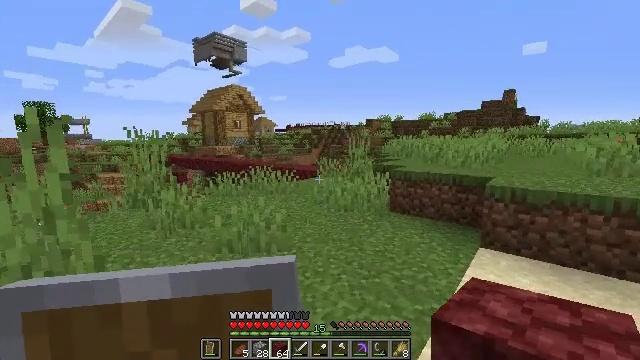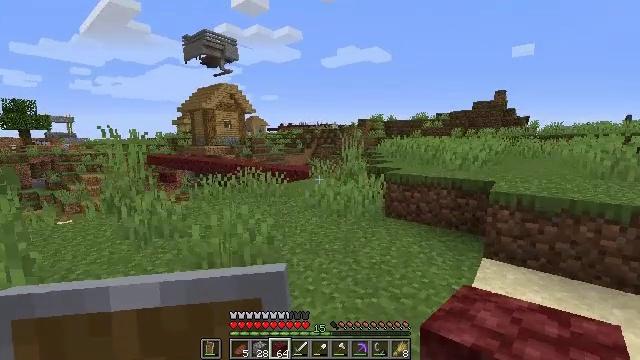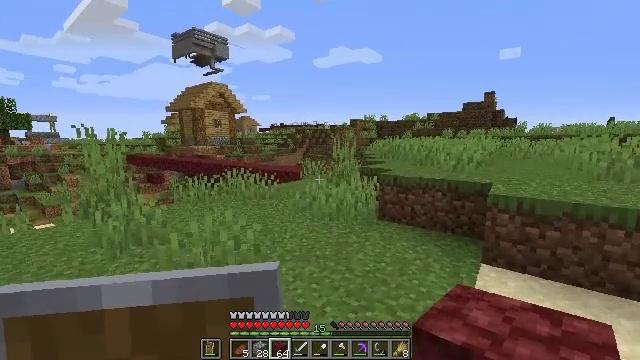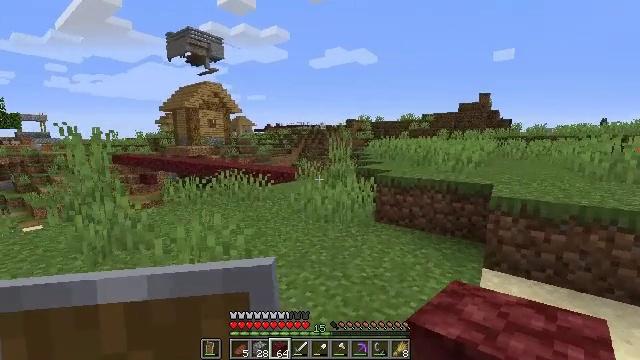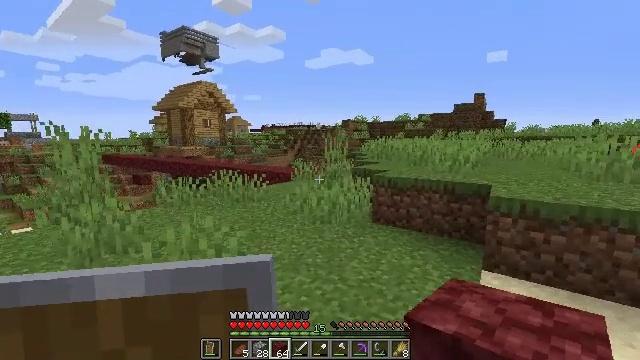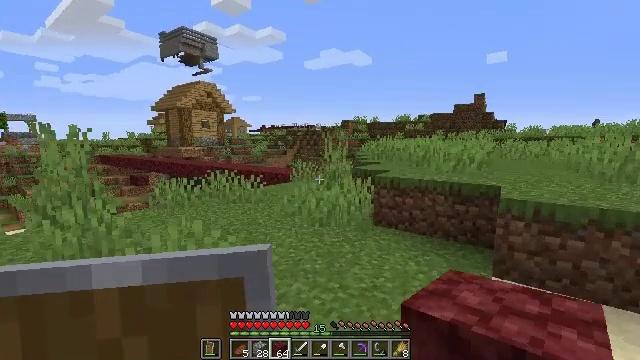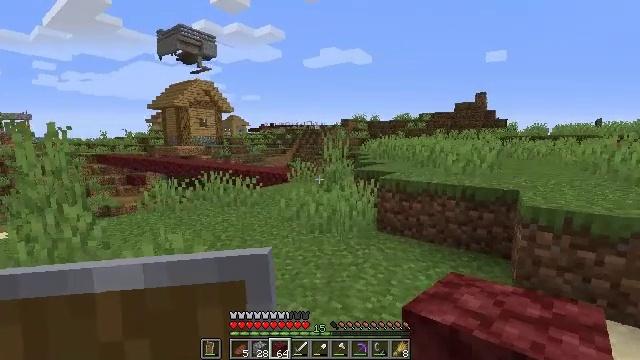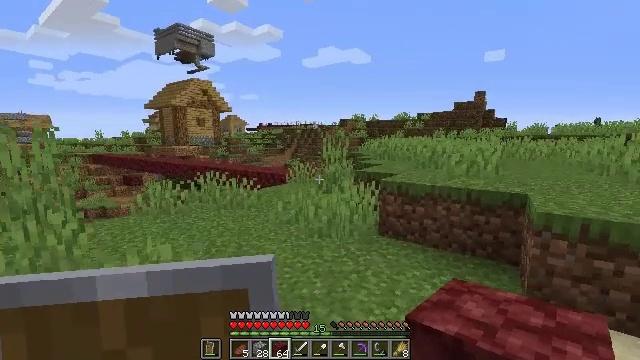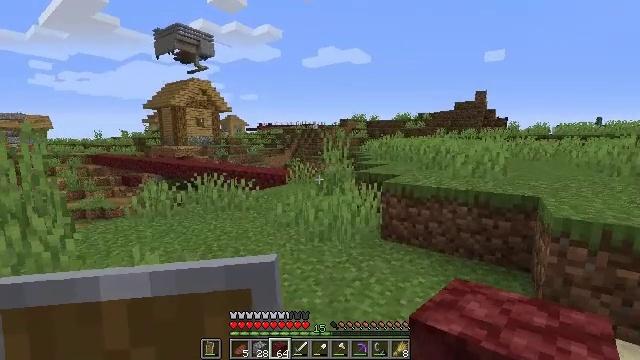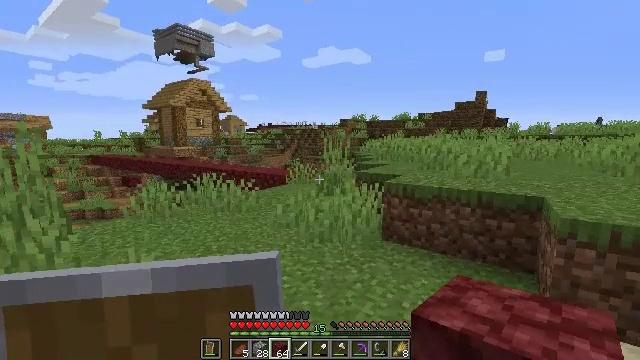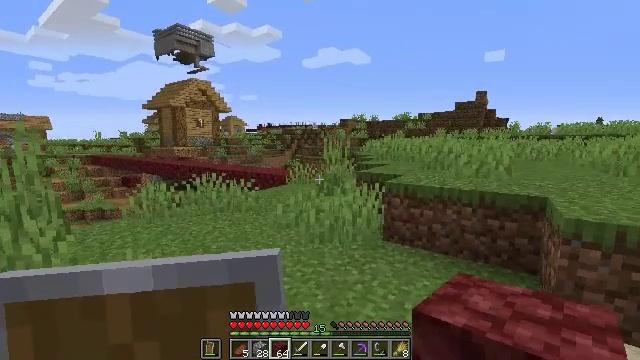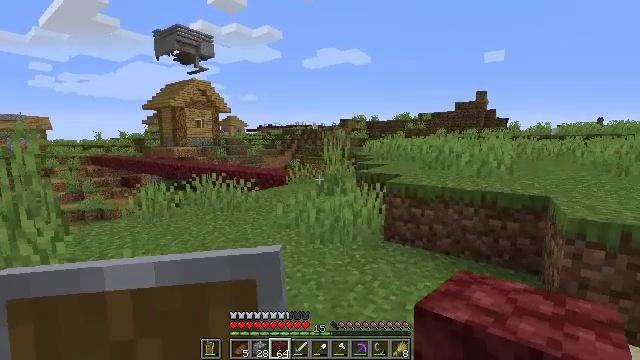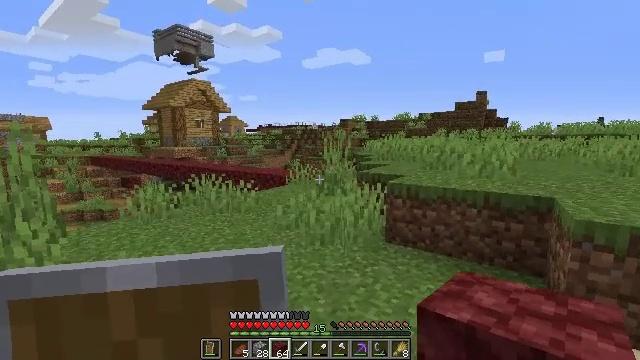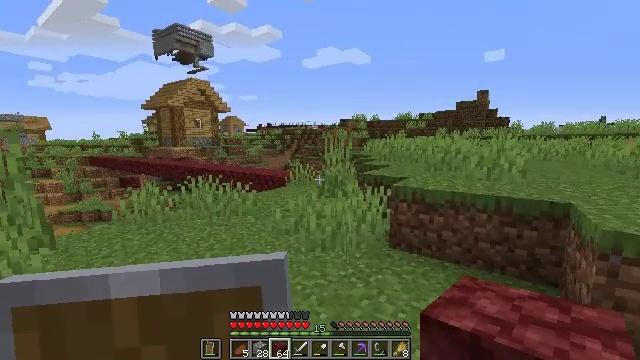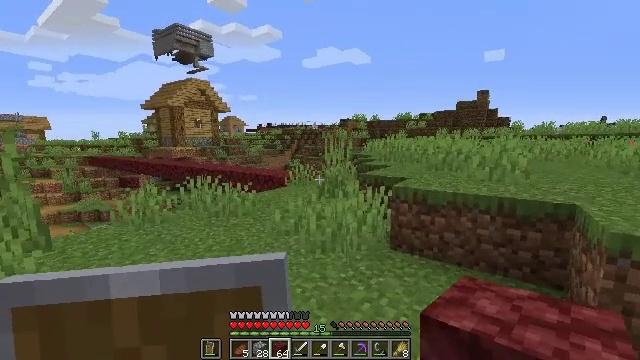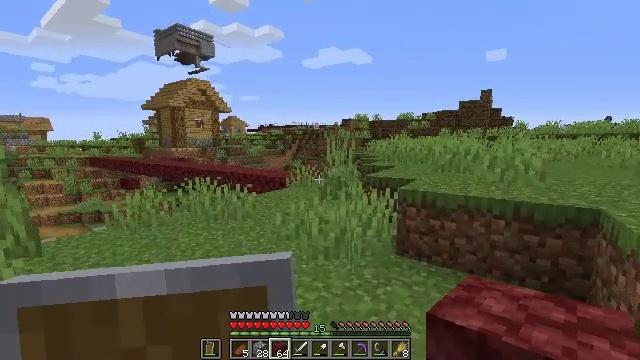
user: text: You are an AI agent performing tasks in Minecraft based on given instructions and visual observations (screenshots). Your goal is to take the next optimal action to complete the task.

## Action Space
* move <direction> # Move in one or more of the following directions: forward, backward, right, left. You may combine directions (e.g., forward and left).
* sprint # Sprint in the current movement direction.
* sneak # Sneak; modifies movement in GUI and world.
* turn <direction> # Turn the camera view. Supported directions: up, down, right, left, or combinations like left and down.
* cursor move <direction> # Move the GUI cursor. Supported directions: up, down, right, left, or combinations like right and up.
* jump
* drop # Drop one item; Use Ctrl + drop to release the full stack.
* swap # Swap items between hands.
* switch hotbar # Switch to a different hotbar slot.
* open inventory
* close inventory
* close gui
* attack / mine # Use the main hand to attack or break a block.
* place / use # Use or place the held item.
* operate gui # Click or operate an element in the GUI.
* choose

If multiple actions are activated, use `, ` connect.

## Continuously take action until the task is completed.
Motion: motion action
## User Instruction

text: craft item air
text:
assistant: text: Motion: move forward, turn right
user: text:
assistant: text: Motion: move forward, turn right
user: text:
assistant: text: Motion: move forward
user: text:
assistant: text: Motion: move forward
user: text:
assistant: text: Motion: move forward
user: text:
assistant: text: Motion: move forward
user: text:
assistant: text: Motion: move forward
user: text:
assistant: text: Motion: no_op
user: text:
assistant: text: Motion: no_op
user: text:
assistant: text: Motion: no_op
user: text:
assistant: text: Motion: no_op
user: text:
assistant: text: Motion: move forward
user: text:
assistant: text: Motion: move forward
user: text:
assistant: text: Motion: no_op
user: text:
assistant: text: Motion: move forward
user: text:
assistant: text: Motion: move forward
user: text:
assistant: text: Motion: move forward
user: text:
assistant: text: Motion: move forward
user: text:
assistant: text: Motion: move forward
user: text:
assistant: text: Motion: move forward
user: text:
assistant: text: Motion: move forward
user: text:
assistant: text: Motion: move forward
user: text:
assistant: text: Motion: move forward
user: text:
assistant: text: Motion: move forward
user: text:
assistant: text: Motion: move forward
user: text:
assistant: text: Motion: move forward
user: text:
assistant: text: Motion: move forward
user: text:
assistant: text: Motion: move forward
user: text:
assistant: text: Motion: move forward
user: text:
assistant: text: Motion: move forward